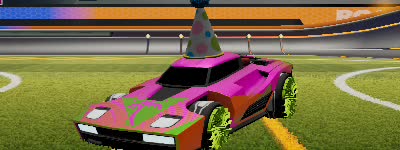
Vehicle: breakout